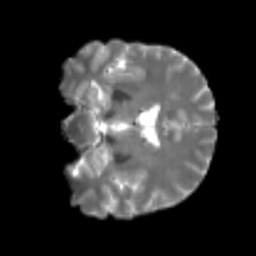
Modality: T2w
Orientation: coronal
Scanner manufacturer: siemens
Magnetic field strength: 3 T
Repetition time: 4 s
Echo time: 0.0594 s